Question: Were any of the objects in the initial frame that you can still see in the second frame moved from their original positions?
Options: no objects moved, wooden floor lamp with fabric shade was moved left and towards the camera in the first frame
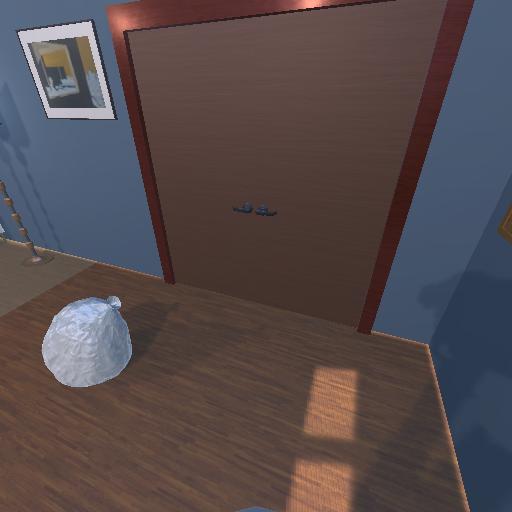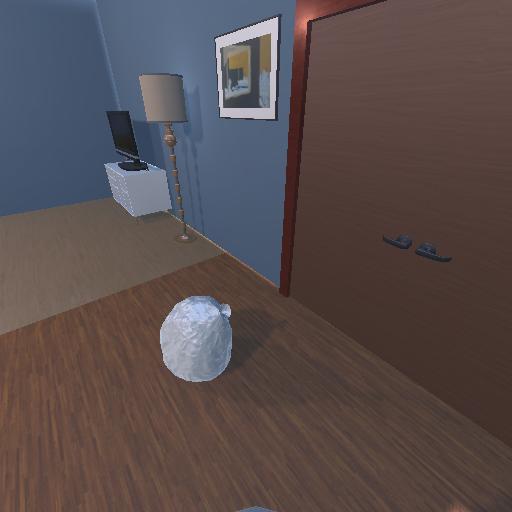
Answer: no objects moved